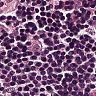
Metastatic tissue present: no